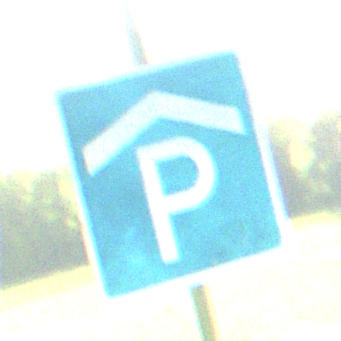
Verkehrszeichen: Parkhaus
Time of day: MorningAfternoon
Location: Outdoor (Nature)
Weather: PartlyCloudy
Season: NotSpecified
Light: Natural